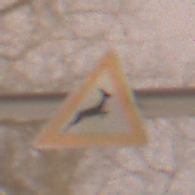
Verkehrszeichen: WildwechselLinks
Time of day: Night
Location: Outdoor (Urban)
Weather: Overcast
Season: Winter
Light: Artificial